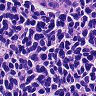
Metastatic tissue present: no